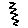
Label: zigzag